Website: slack
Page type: payment
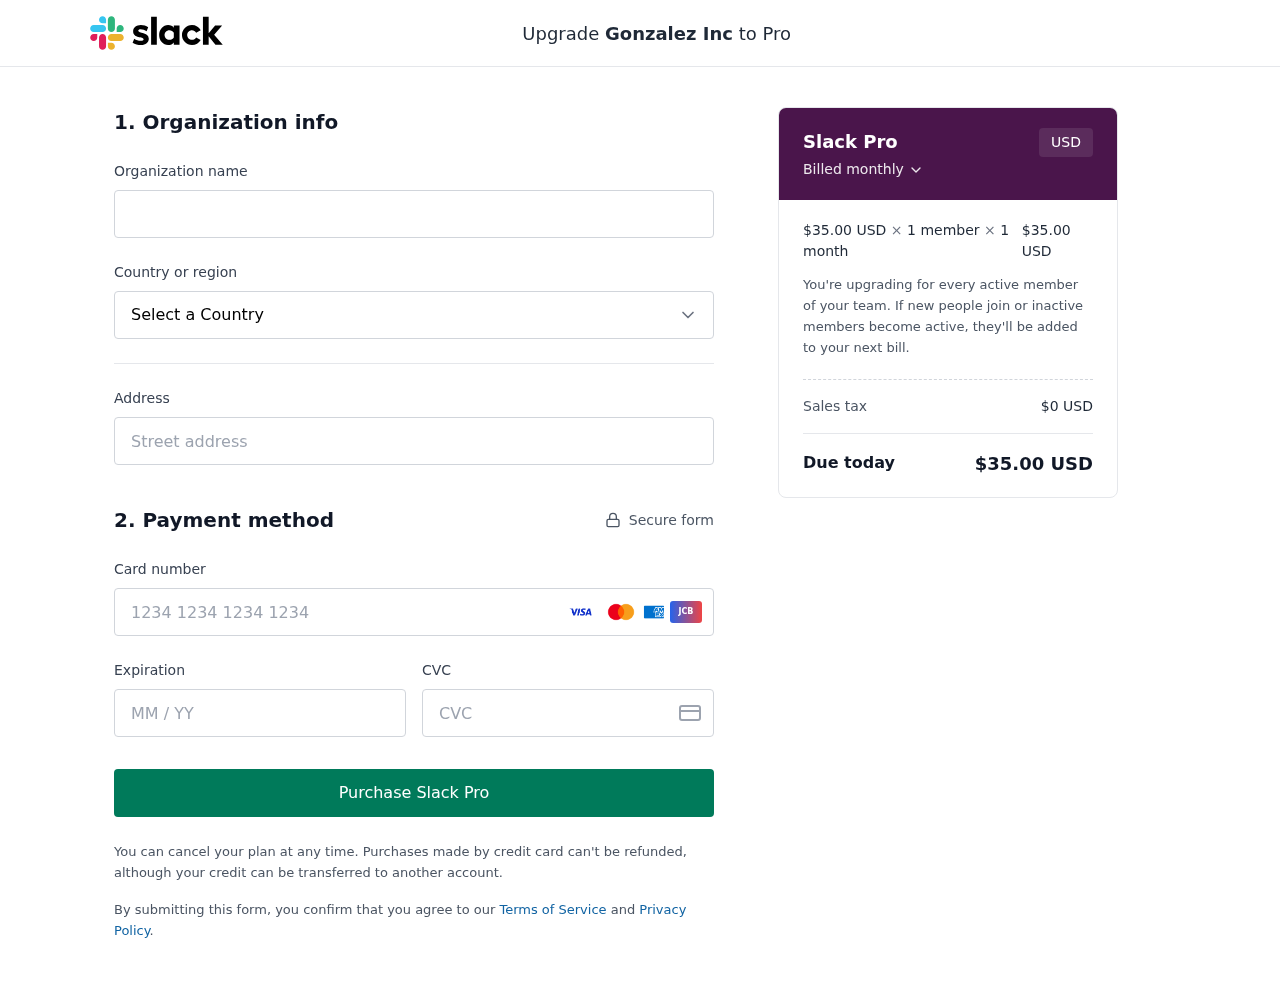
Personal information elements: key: PII_CARD_CVV
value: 2336
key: PII_CARD_EXPIRY
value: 06/30
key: PII_CARD_NUMBER
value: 3706 9762 0458 351
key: PII_COMPANY
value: Gonzalez Inc
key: PII_COUNTRY
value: United States
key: PII_STREET
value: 3781 Cody Junction Suite 277
Product elements: key: PRODUCT1_PRICE
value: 35
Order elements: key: ORDER_SUBTOTAL
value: $35.00 USD
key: ORDER_TAX
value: $0 USD
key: ORDER_TOTAL
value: $35.00 USD